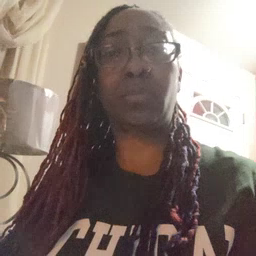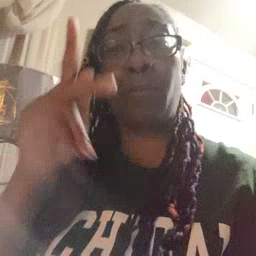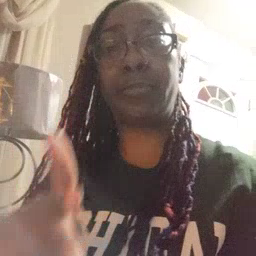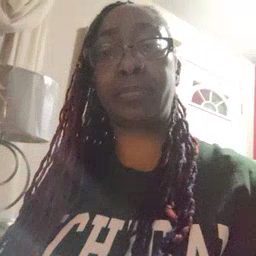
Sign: person